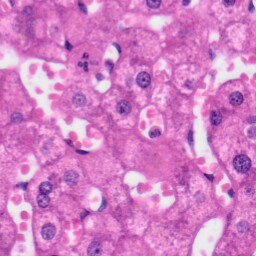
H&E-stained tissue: Liver